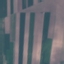
Land use / land cover class: AnnualCrop